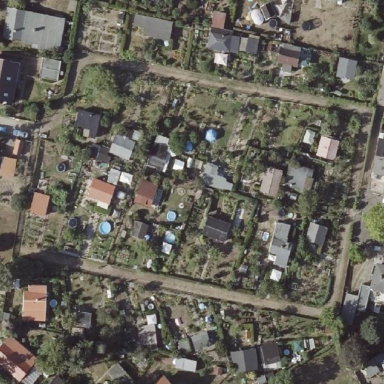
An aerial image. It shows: Fence surrounding allotments.